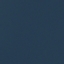
Label: SeaLake